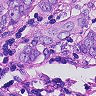
Metastatic tissue present: yes